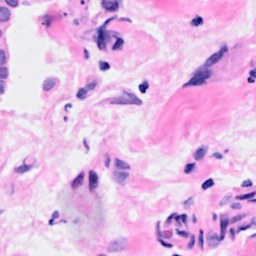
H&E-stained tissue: Breast